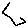
Label: hexagon